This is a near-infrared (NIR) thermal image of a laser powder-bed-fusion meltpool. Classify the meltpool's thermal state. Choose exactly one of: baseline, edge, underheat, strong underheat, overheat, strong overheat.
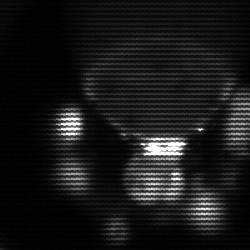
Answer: edge